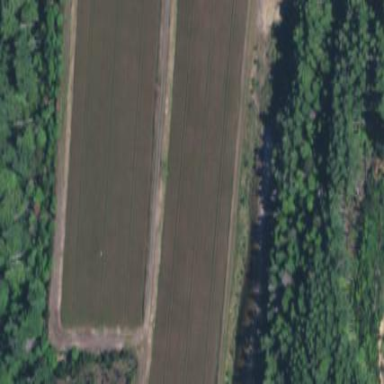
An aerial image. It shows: Farmland with cranberries as the main crop.